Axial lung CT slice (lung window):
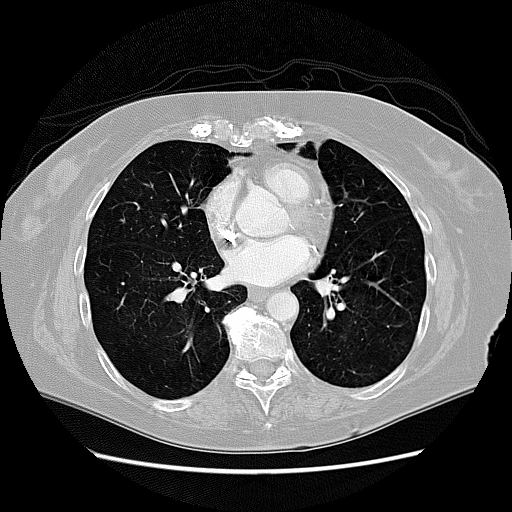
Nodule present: no